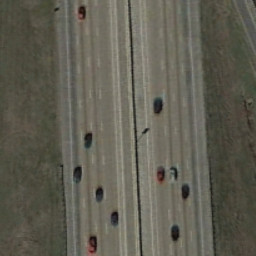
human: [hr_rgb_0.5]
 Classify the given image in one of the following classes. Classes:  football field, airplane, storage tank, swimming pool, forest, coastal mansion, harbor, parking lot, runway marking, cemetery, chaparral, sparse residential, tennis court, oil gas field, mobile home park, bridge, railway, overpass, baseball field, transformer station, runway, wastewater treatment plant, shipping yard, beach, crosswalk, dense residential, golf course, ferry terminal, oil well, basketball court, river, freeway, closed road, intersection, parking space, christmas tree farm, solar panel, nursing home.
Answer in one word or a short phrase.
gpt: freeway